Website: apple
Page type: account-selection
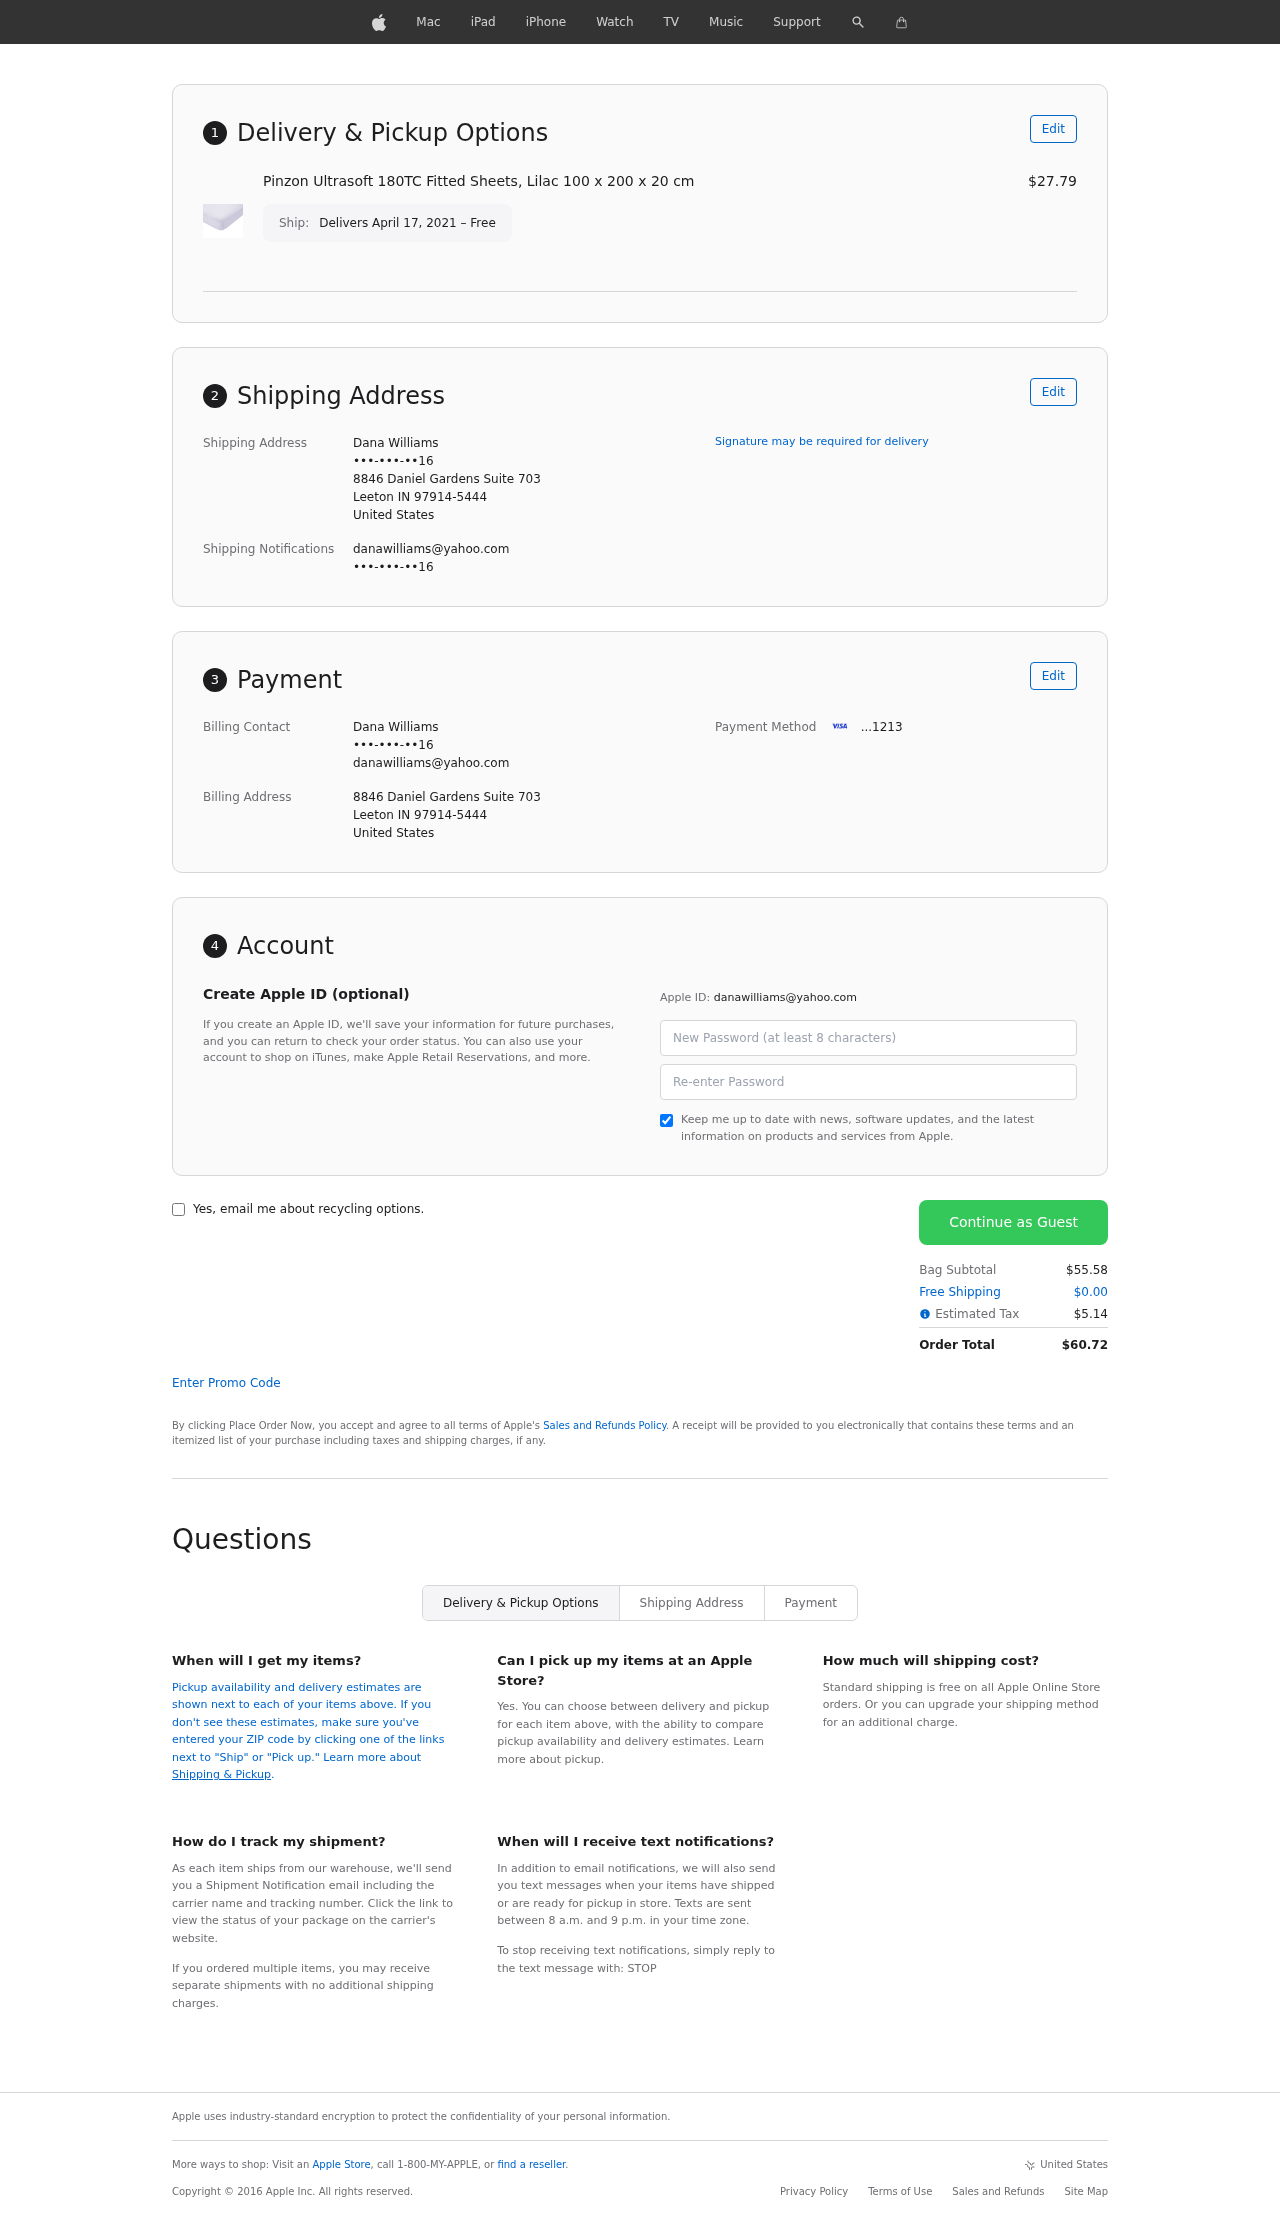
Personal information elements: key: PII_CARD_LAST4
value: ...1213
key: PII_CITY
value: Leeton
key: PII_COUNTRY
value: United States
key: PII_EMAIL
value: danawilliams@yahoo.com
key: PII_FULLNAME
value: Dana Williams
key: PII_PHONE
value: •••-•••-••16
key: PII_POSTCODE_FULL
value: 97914-5444
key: PII_POSTCODE_FULL
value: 97914
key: PII_STATE_ABBR
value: IN
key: PII_STREET
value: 8846 Daniel Gardens Suite 703
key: PII_PHONE2
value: •••-•••-••16
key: PII_FIRSTNAME
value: Dana
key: PII_LASTNAME
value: Williams
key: PII_FULLNAME2
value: Dana Williams
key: PII_FULLNAME3
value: Dana Williams
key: PII_FIRSTNAME2
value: Dana
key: PII_FIRSTNAME3
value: Dana
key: PII_LASTNAME2
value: Williams
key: PII_LASTNAME3
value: Williams
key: PII_FIRSTNAME_DERIVED
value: Dana
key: PII_LASTNAME_DERIVED
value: Williams
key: PII_FULLNAME_DERIVED
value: Dana Williams
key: PII_NAME_FULL_DERIVED
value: Dana Williams
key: PII_PHONE3
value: •••-•••-••16
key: PII_EMAIL2
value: danawilliams@yahoo.com
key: PII_EMAIL3
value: danawilliams@yahoo.com
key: PII_POSTCODE
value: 97914
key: PII_POSTCODE_EXT
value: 5444
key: PII_POSTCODE_NUMERIC
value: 97914
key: PII_POSTCODE_EXT_NUMERIC
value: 5444
Product elements: key: PRODUCT1_NAME
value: Pinzon Ultrasoft 180TC Fitted Sheets, Lilac 100 x 200 x 20 cm
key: PRODUCT1_PRICE
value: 27.79
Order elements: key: ORDER_DELIVERY_DATE
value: Delivers April 17, 2021 – Free
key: ORDER_SUBTOTAL
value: $55.58
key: ORDER_SHIPPING_COST
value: $0.00
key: ORDER_TAX
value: $5.14
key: ORDER_TOTAL
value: $60.72